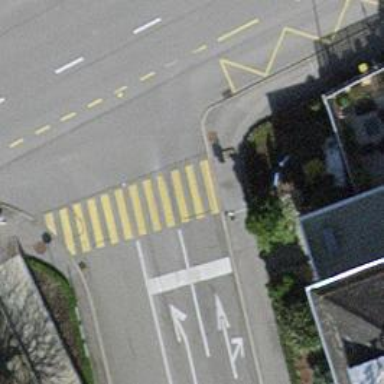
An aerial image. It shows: Crossing with traffic signals.